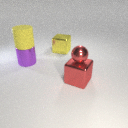
small red metal sphere above large red metal cube